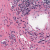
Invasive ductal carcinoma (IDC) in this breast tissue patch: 0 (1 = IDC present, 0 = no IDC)